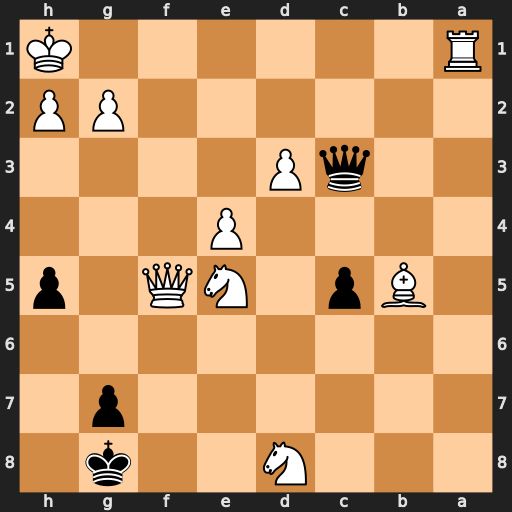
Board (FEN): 3N2k1/6p1/8/1Bp1NQ1p/4P3/2qP4/6PP/R6K
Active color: b
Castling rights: -
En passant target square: -
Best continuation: Qxa1+ Qf1 Qxf1#